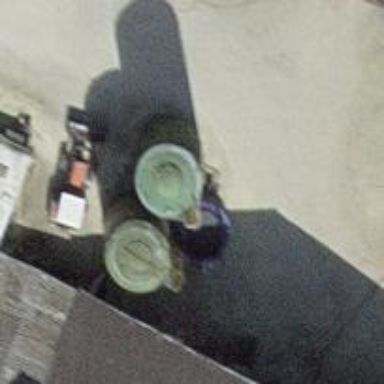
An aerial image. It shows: Silo.